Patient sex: M
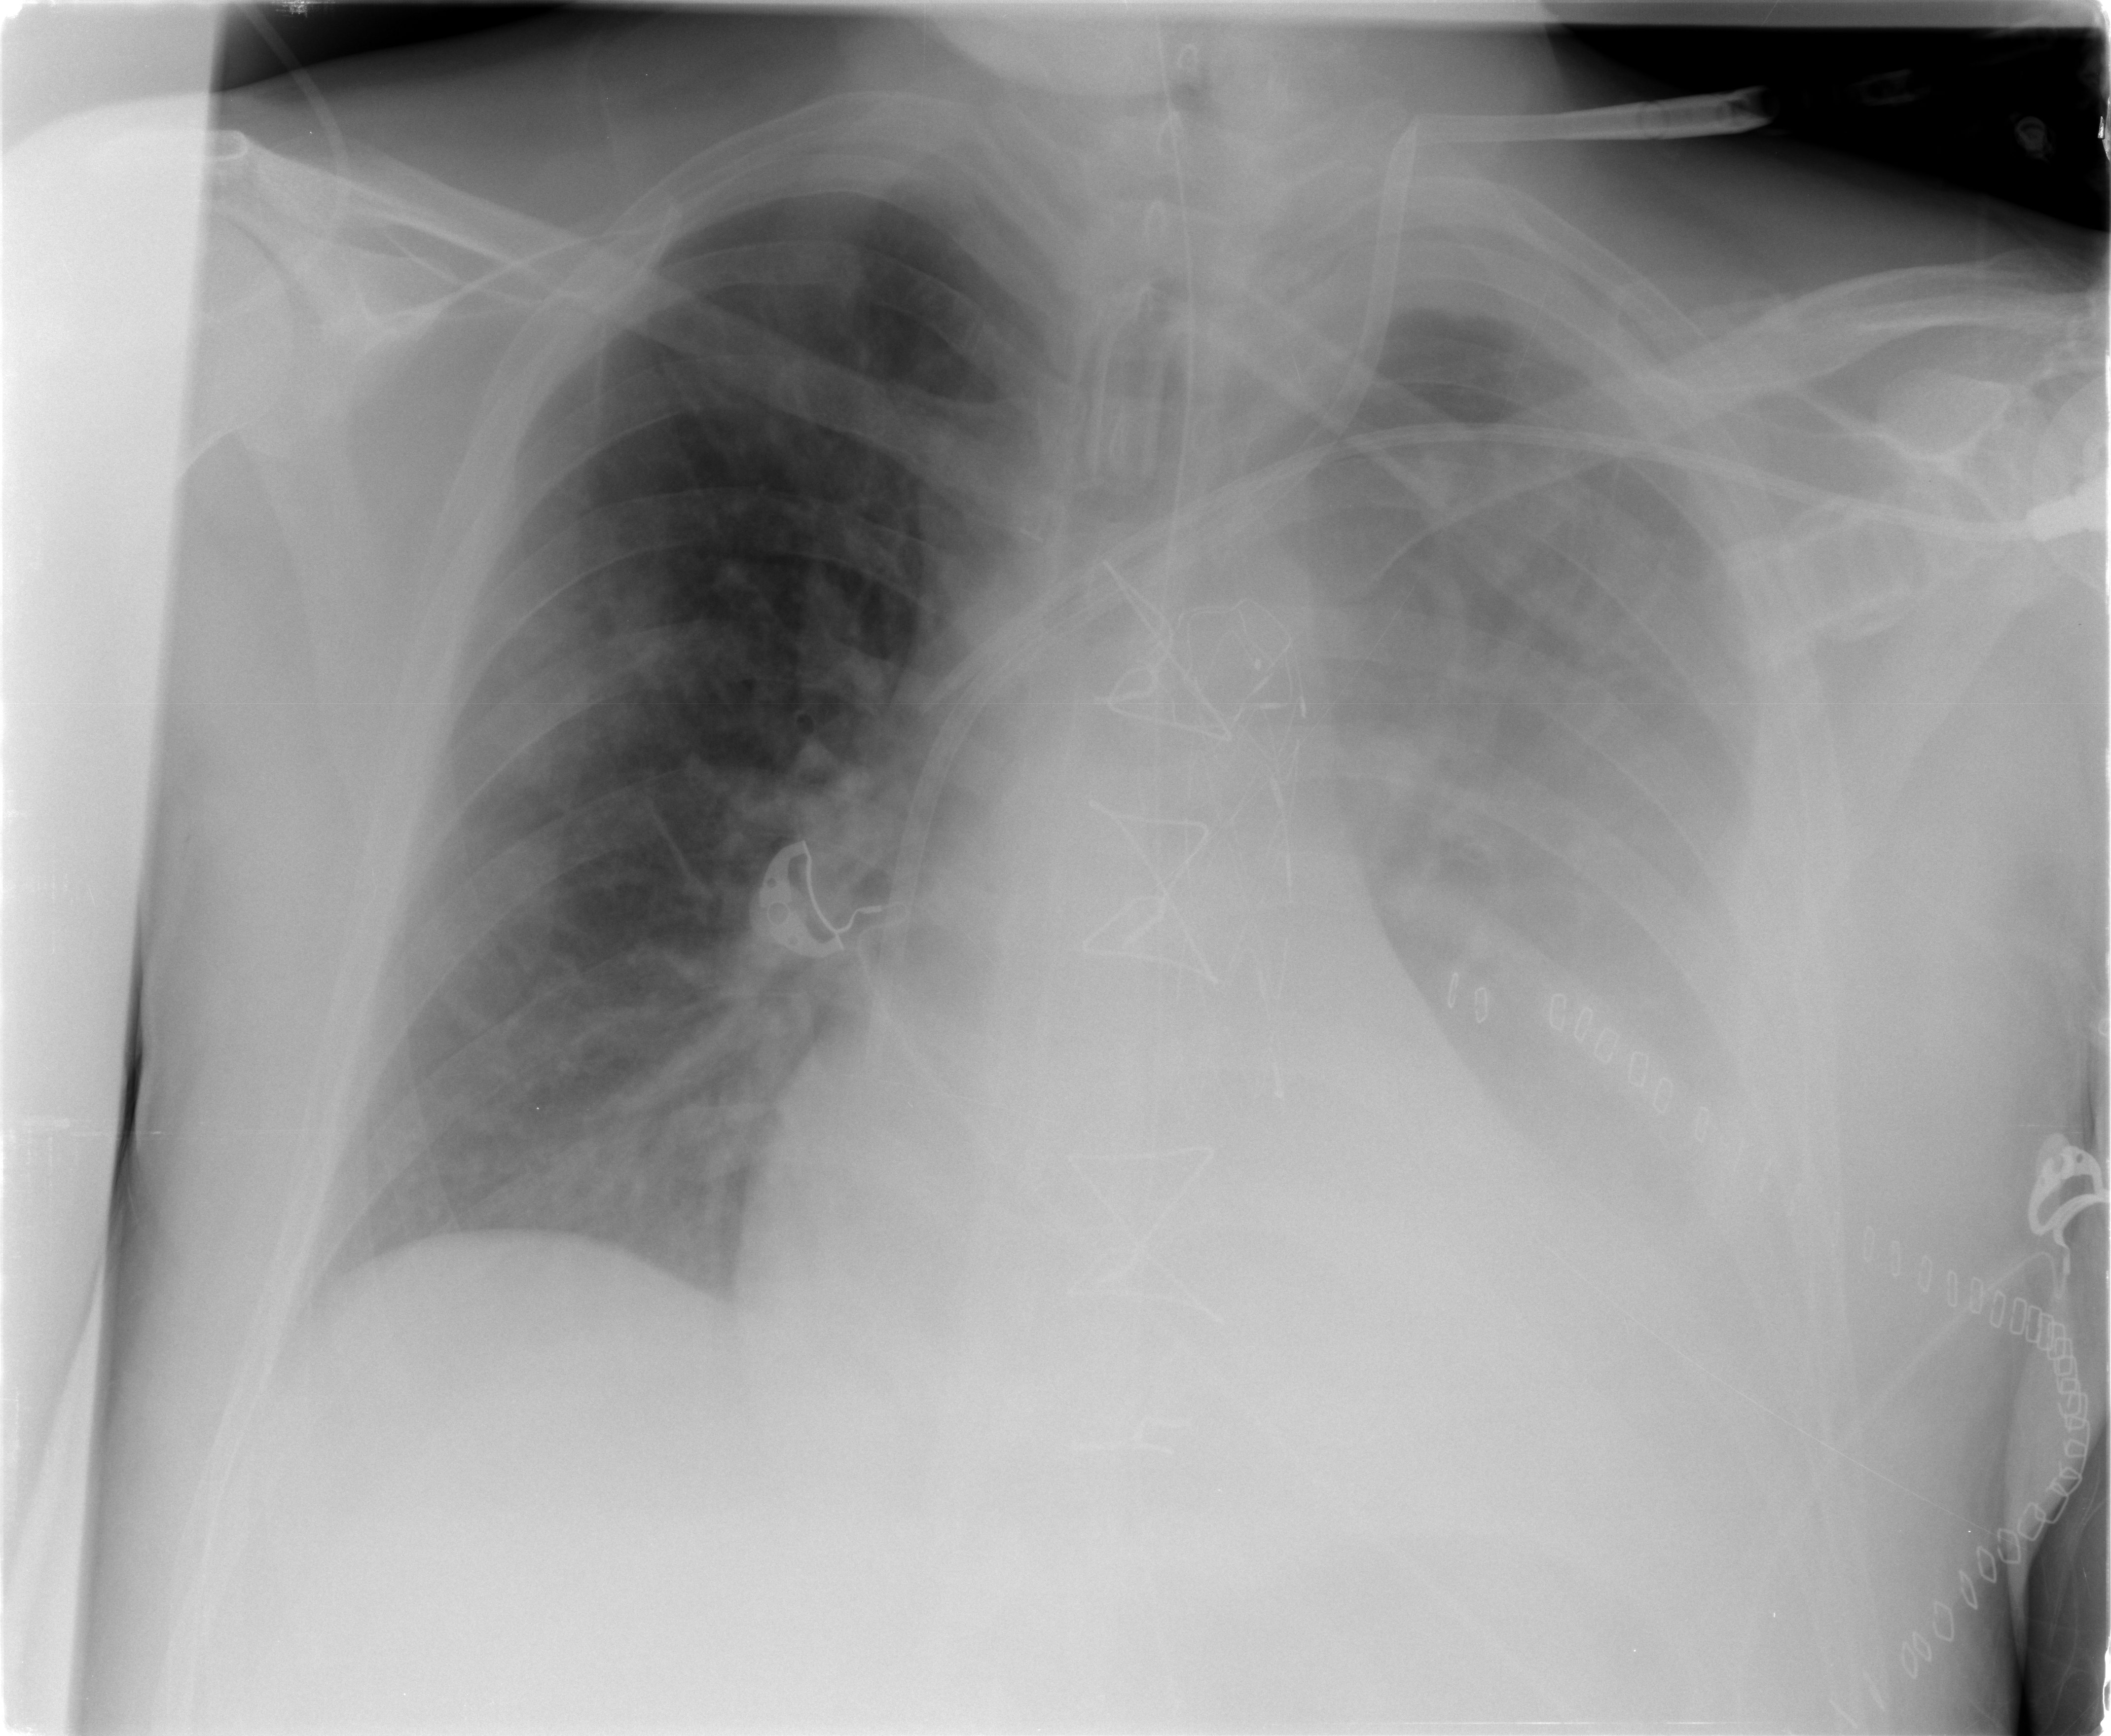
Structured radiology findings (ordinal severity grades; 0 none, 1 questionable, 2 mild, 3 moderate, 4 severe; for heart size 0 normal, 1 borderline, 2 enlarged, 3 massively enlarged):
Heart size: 1
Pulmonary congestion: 0
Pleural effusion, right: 0
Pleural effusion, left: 4
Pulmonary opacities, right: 2
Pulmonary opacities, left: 1
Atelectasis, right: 2
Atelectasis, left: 3